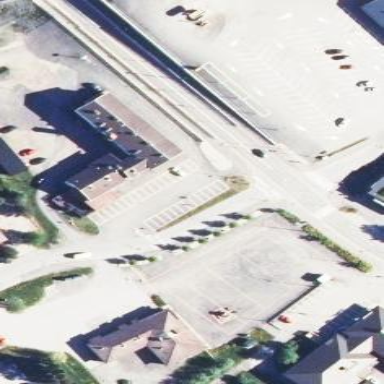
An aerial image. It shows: Retail building.